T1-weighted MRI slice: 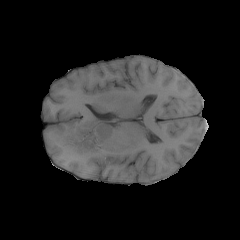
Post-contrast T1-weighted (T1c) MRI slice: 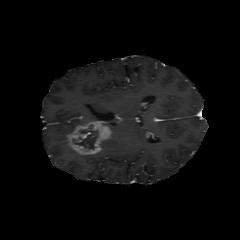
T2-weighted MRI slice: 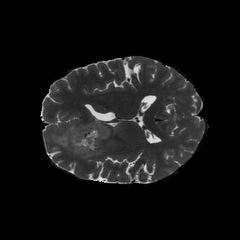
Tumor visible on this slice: yes